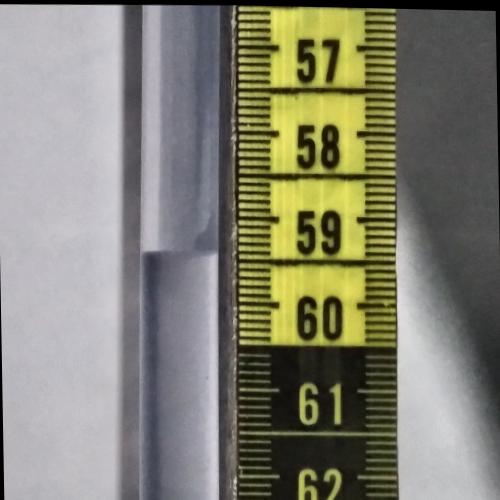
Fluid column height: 59.4 cm